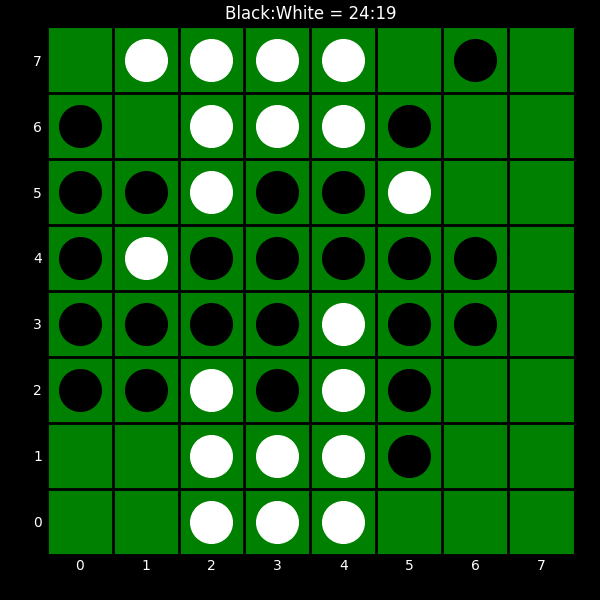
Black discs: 24
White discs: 19